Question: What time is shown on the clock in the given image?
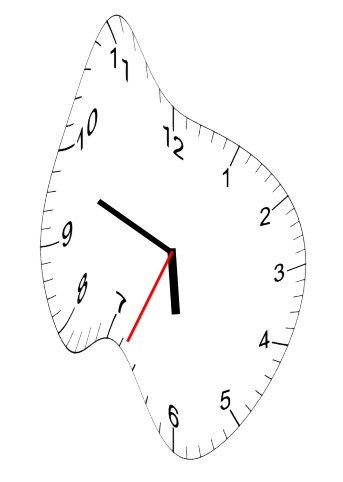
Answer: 05:48:34